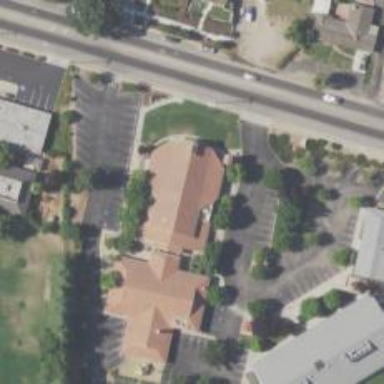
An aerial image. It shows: Place of worship.